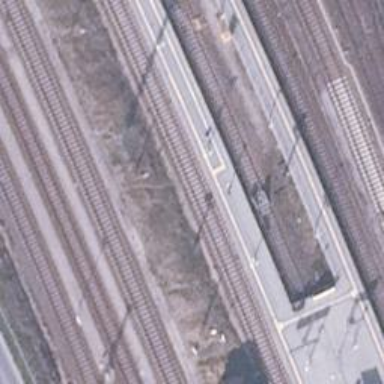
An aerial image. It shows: Railway signal.